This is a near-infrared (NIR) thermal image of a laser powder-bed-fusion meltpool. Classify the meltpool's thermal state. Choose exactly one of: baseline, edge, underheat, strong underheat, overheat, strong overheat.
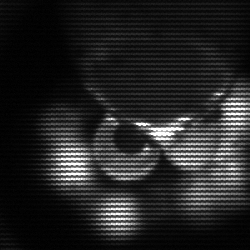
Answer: edge